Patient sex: M
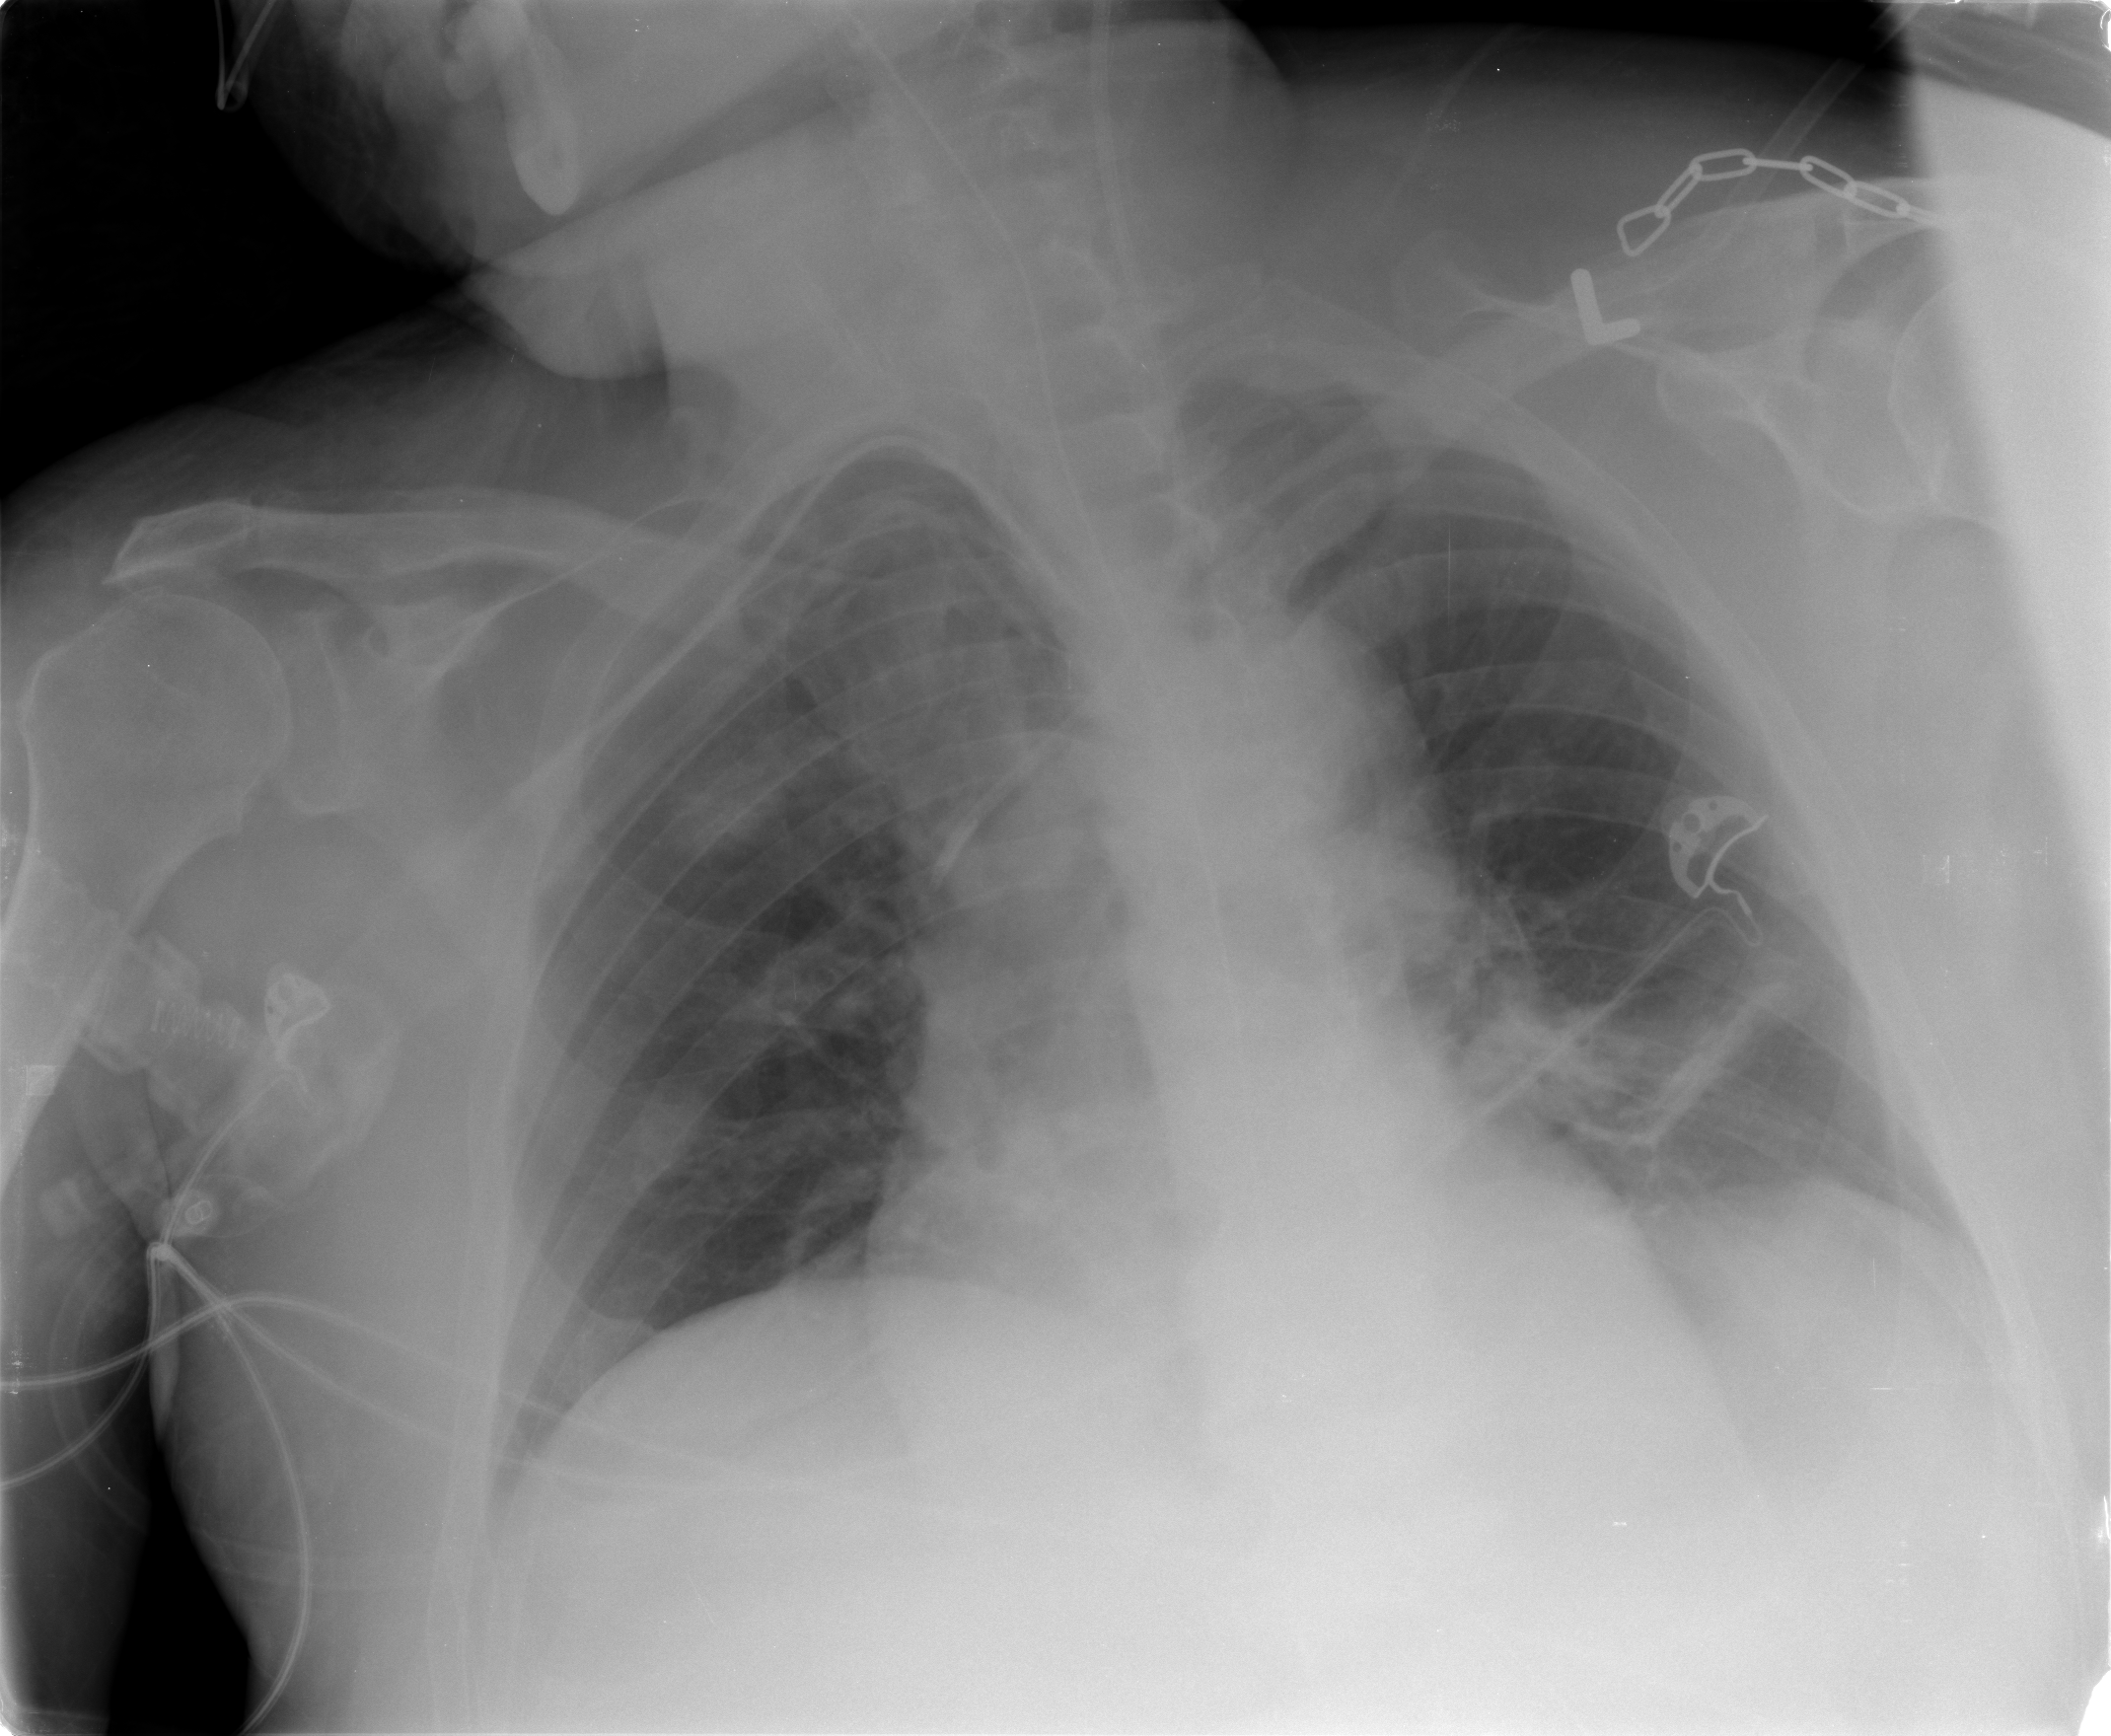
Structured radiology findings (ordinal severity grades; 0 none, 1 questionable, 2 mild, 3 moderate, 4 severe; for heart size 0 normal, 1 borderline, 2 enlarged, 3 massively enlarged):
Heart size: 2
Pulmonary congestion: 2
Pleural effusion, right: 1
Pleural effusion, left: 2
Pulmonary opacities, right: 2
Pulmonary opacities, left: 0
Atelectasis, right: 2
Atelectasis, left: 2